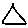
Label: triangle